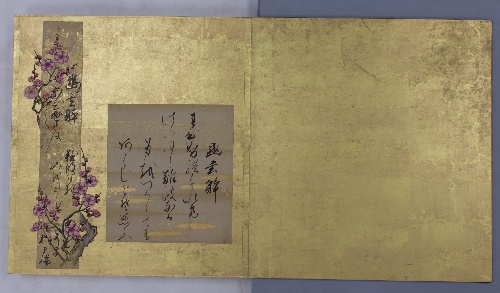
Title: 定家十体画帖|Teika’s Ten Styles of Japanese Poetry
Artist: Unidentified
Date: early 18th century
Object type: Album
Classification: Paintings
Medium: Album of ten leaves; ink and color on paper
Culture: Japan
Period: Edo period (1615–1868)
Dimensions: Paintings: 14 3/16 × 3 15/16 in. (36 × 10 cm)
Calligraphy: 7 7/8 × 7 1/16 in. (20 × 18 cm)
Department: Asian Art
Credit line: Mary and Cheney Cowles Collection, Gift of Mary and Cheney Cowles, 2019
Accession year: 2019
Repository: Metropolitan Museum of Art, New York, NY